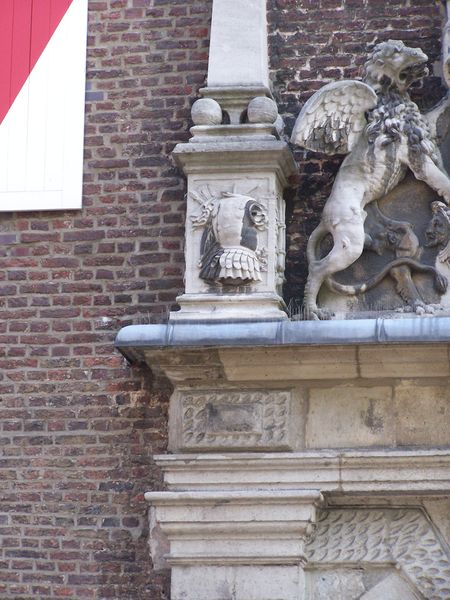
Titel: Zeughaus in Köln
Künstler: Peter von Siberg
Standort: Köln (EU - D - NRW)
Schlagwörter: flügel, ausschnitt, marmor, profil, säule, weiss, hund, rot, tier, tiere, muster, wand, architektur, sockel, stein, figur, rund, skulptur, statue, fassade, fahne, mauer, ziegel, backstein, detail, plastik, plinthe, tor, foto, fensterladen, antike, kugel, kugeln, rüstung, portal, sims, ziegelsteine, harnisch, rotweiß, obelisk, greif, viereckig, löwe, geflügelt, fassung, bauwerk, köln, alabasta, s#ule, klinkerwand